Question: This is my table.
'''
INSERT INTO dbo.cash_flow(date_info,expl,flow_type,currency_type,amount,flow)VALUES ('5.10.2020','d8','gelen','gbp',5000,'case')
INSERT INTO dbo.cash_flow(date_info,expl,flow_type,currency_type,amount,flow)VALUES ('5.10.2020','d9','giden','usd',-4500,'case')
INSERT INTO dbo.cash_flow(date_info,expl,flow_type,currency_type,amount,flow)VALUES ('5.10.2020','d10','giden','gbp',-1200,'case')
INSERT INTO dbo.cash_flow(date_info,expl,flow_type,currency_type,amount,flow)VALUES ('5.10.2020','d11','giden','tl',-300,'case')
INSERT INTO dbo.cash_flow(date_info,expl,flow_type,currency_type,amount,flow)VALUES ('5.10.2020','d12','gelen','eur',890,'case')
INSERT INTO dbo.cash_flow(date_info,expl,flow_type,currency_type,amount,flow)VALUES ('4.10.2020','d13','giden','gbp',-800,'bank')
INSERT INTO dbo.cash_flow(date_info,expl,flow_type,currency_type,amount,flow)VALUES ('6.10.2020','d14','giden','tl',-700,'bank')
INSERT INTO dbo.cash_flow(date_info,expl,flow_type,currency_type,amount,flow)VALUES ('6.10.2020','d15','gelen','eur',300,'bank')
'''
I want to write a query that shows the flow of money by days.I wrote a query like this, but I have to specify the day:
'''
select date_info,
(select sum(amount) from dbo.cash_flow where currency_type= 'tl' and date_info= '5.10.2020') as TL,
(select sum(amount) from dbo.cash_flow where currency_type= 'usd' and date_info= '5.10.2020') as USD,
(select sum(amount) from dbo.cash_flow where currency_type= 'eur' and date_info= '5.10.2020') as EUR,
(select sum(amount) from dbo.cash_flow where currency_type= 'gbp' and date_info= '5.10.2020') as GBP
from dbo.cash_flow
where date_info= '5.10.2020'
group by date_info
'''
This query works for the day I have specified. But how can I do this for all days. I get this result when I remove the date requirement:

I hope I was able to explain my problem.
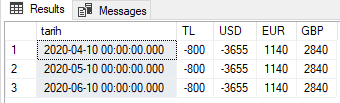
Answer: Use conditional aggregation:
'''
select date_info,
sum(case when currency_type = 'tl' then amount end) as tl,
sum(case when currency_type = 'usd' then amount end) as usd,
sum(case when currency_type = 'eur' then amount end) as eur,
sum(case when currency_type = 'gbp' then amount end) as gbp
from dbo.cash_flow
group by date_info
'''